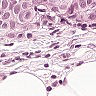
Metastatic tissue present: yes